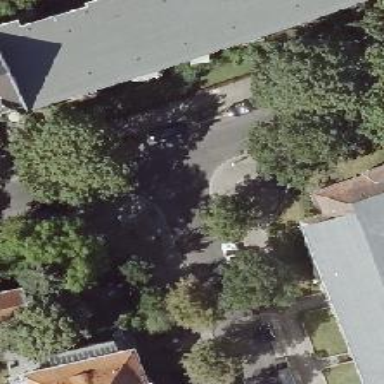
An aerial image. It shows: Residential road with asphalt surface. There are sidewalks on both sides. The parking is parallel-oriented and half on the curb.